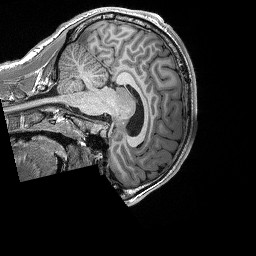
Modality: T1w
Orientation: sagittal
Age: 19
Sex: male
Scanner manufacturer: siemens
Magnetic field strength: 3 T
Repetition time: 2.3 s
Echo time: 0.00298 s